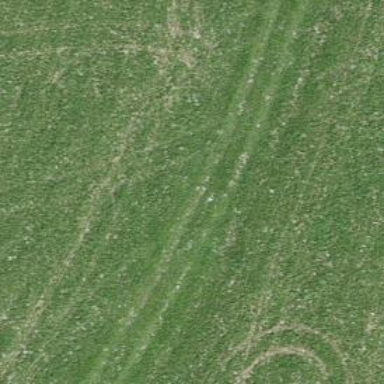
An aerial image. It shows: Grass track with grade5 track type.